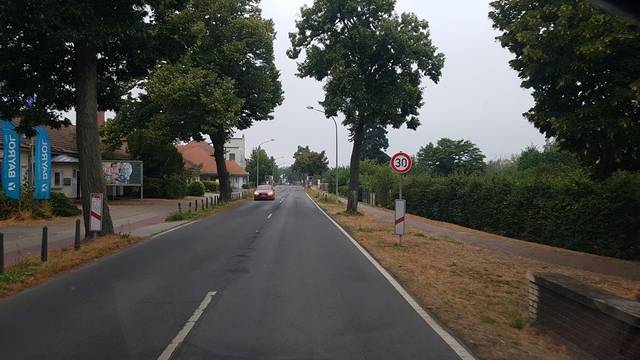
Region: Germany
Coordinates: 51.637, 13.727